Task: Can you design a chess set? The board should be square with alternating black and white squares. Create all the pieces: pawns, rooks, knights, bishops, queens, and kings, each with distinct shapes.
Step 4040:
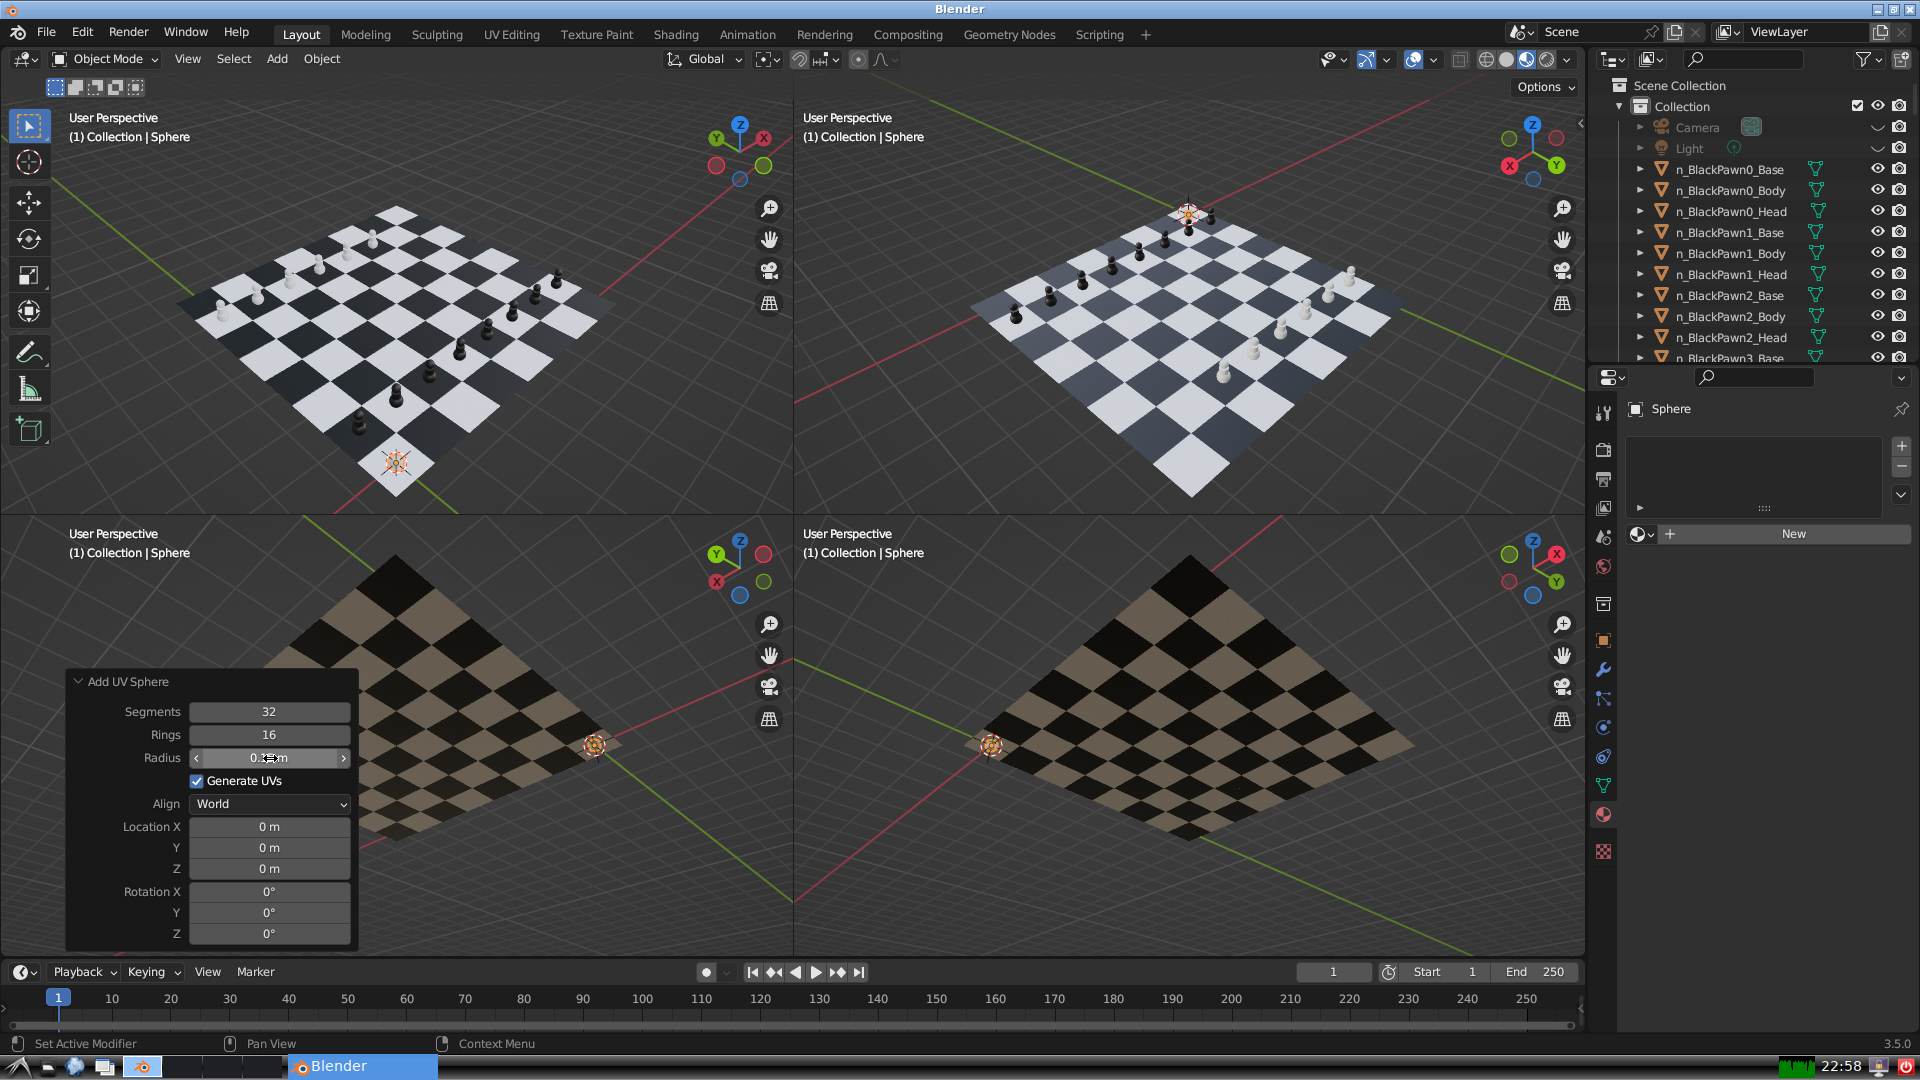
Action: {"mouse_move": [960, 540]}